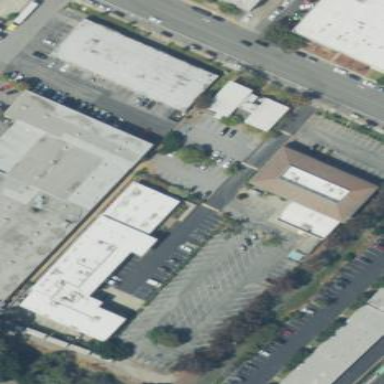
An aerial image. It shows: Industrial building.